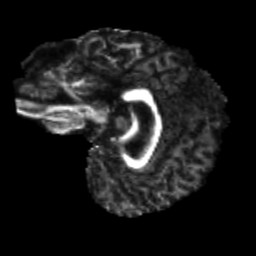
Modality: FA
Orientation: sagittal
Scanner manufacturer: siemens
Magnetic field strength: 3 T
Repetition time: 4 s
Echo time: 0.0594 s